Question: Count the number of objects in the diagram.
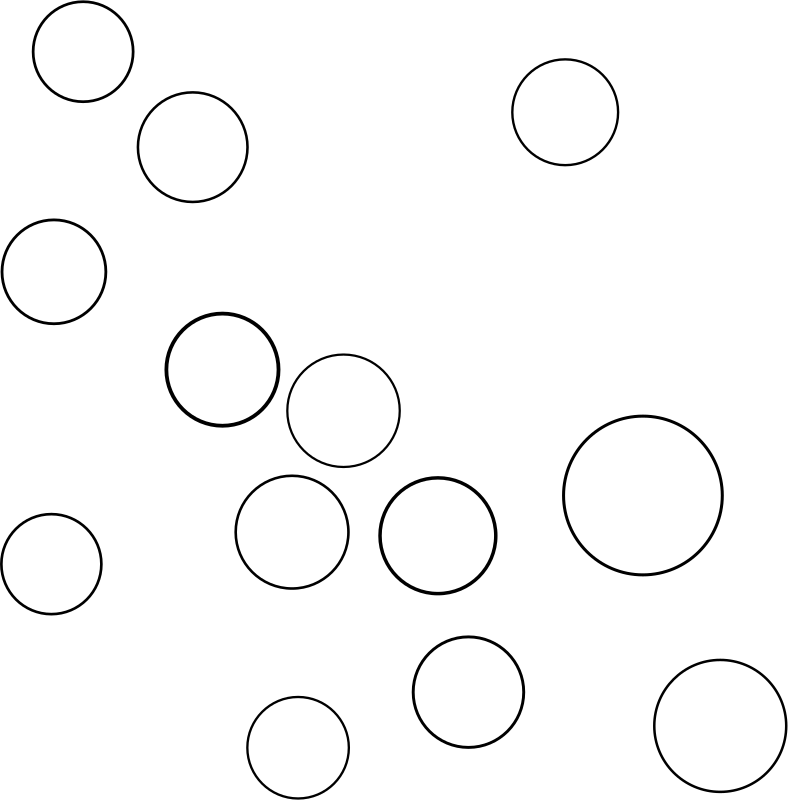
Answer: 13